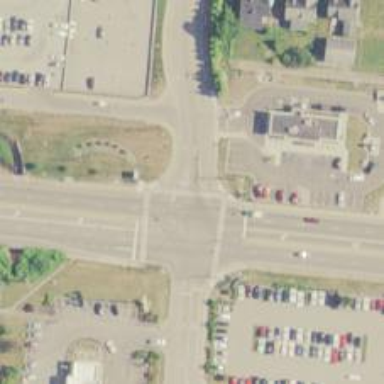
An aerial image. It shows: Marked crossing on footway.